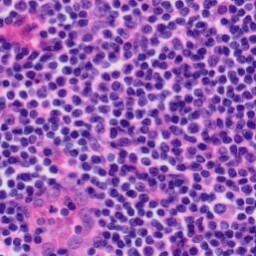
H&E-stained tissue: Tonsil